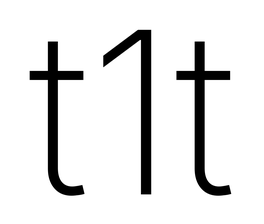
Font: Inter_ExtraLight